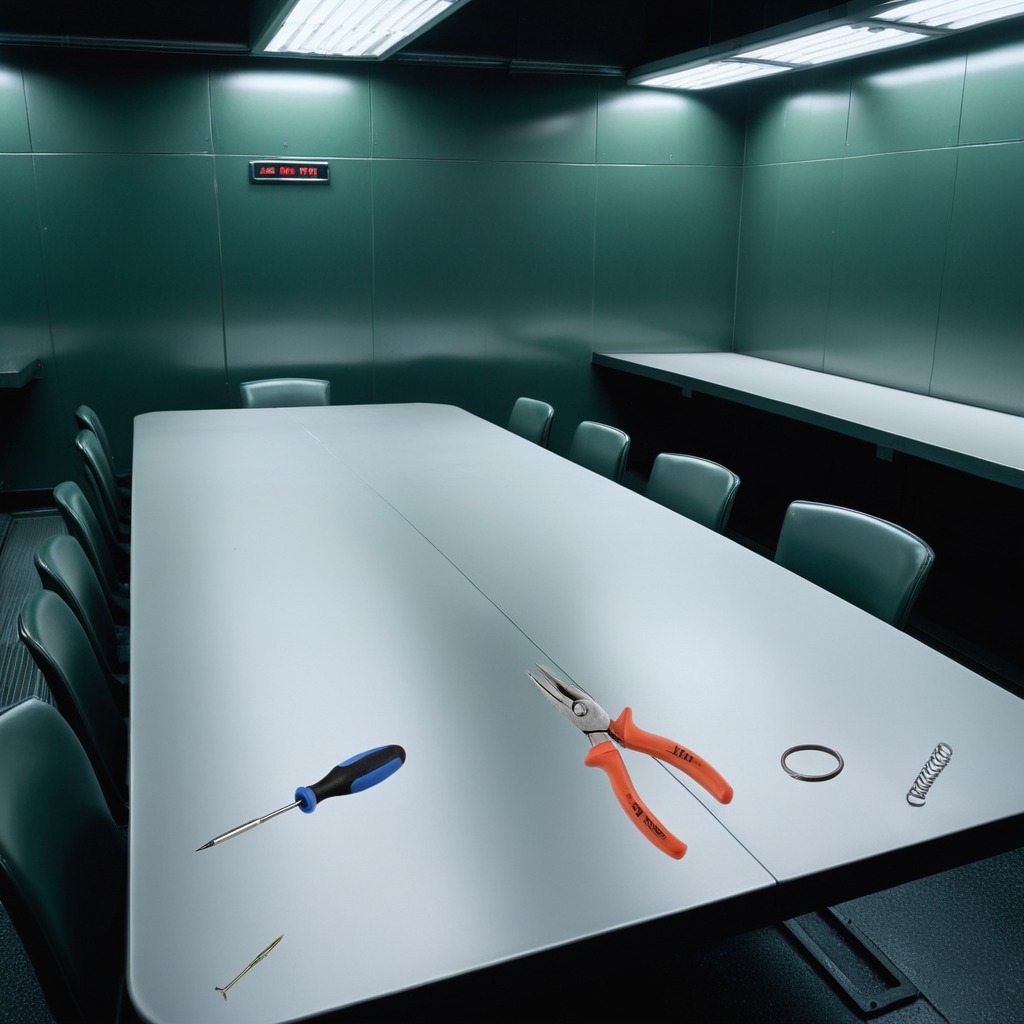
A rubber Oring, an iron nail, a pair of pliers, a coiled metal spring, and a screwdriver are lying on a clean empty table in a railway signal maintenance room lit by harsh overhead fluorescents.